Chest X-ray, PA view. Patient: 49 years old, sex F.
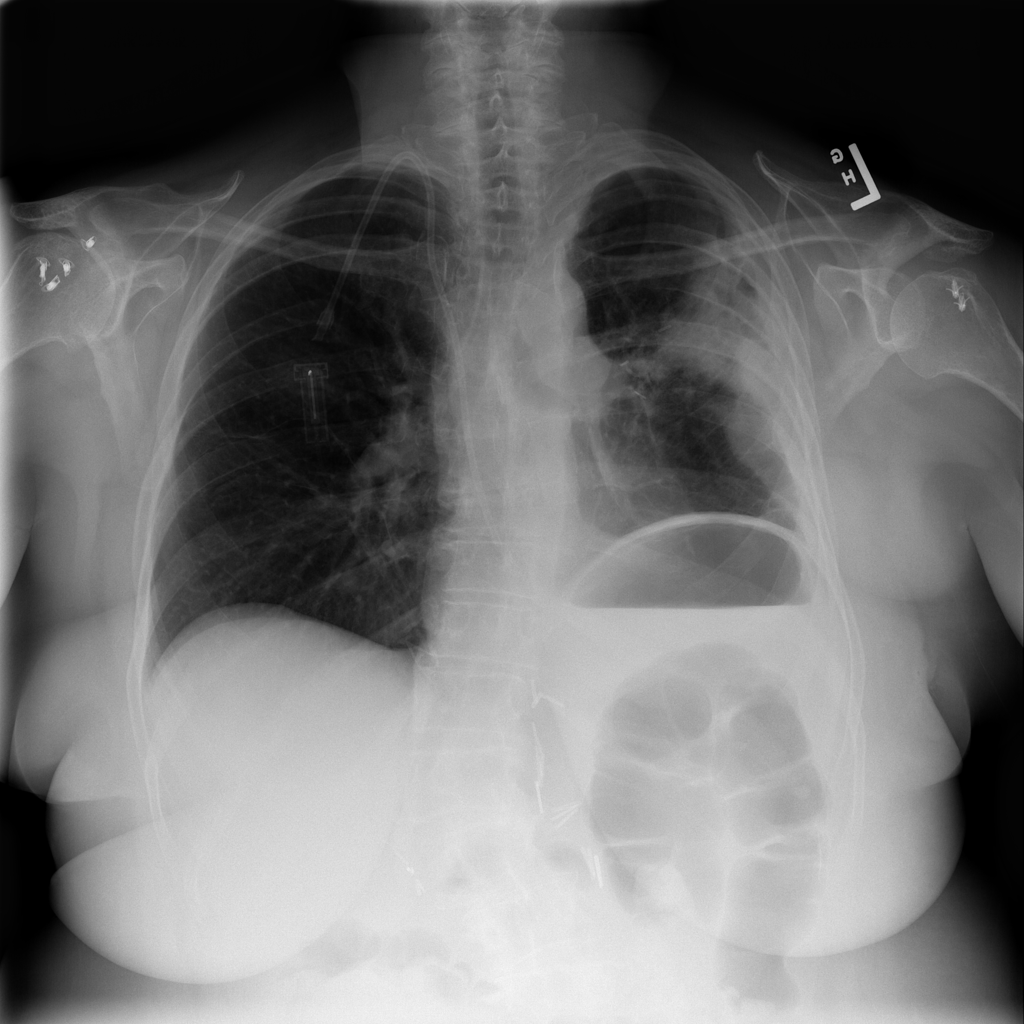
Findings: No Finding